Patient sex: M
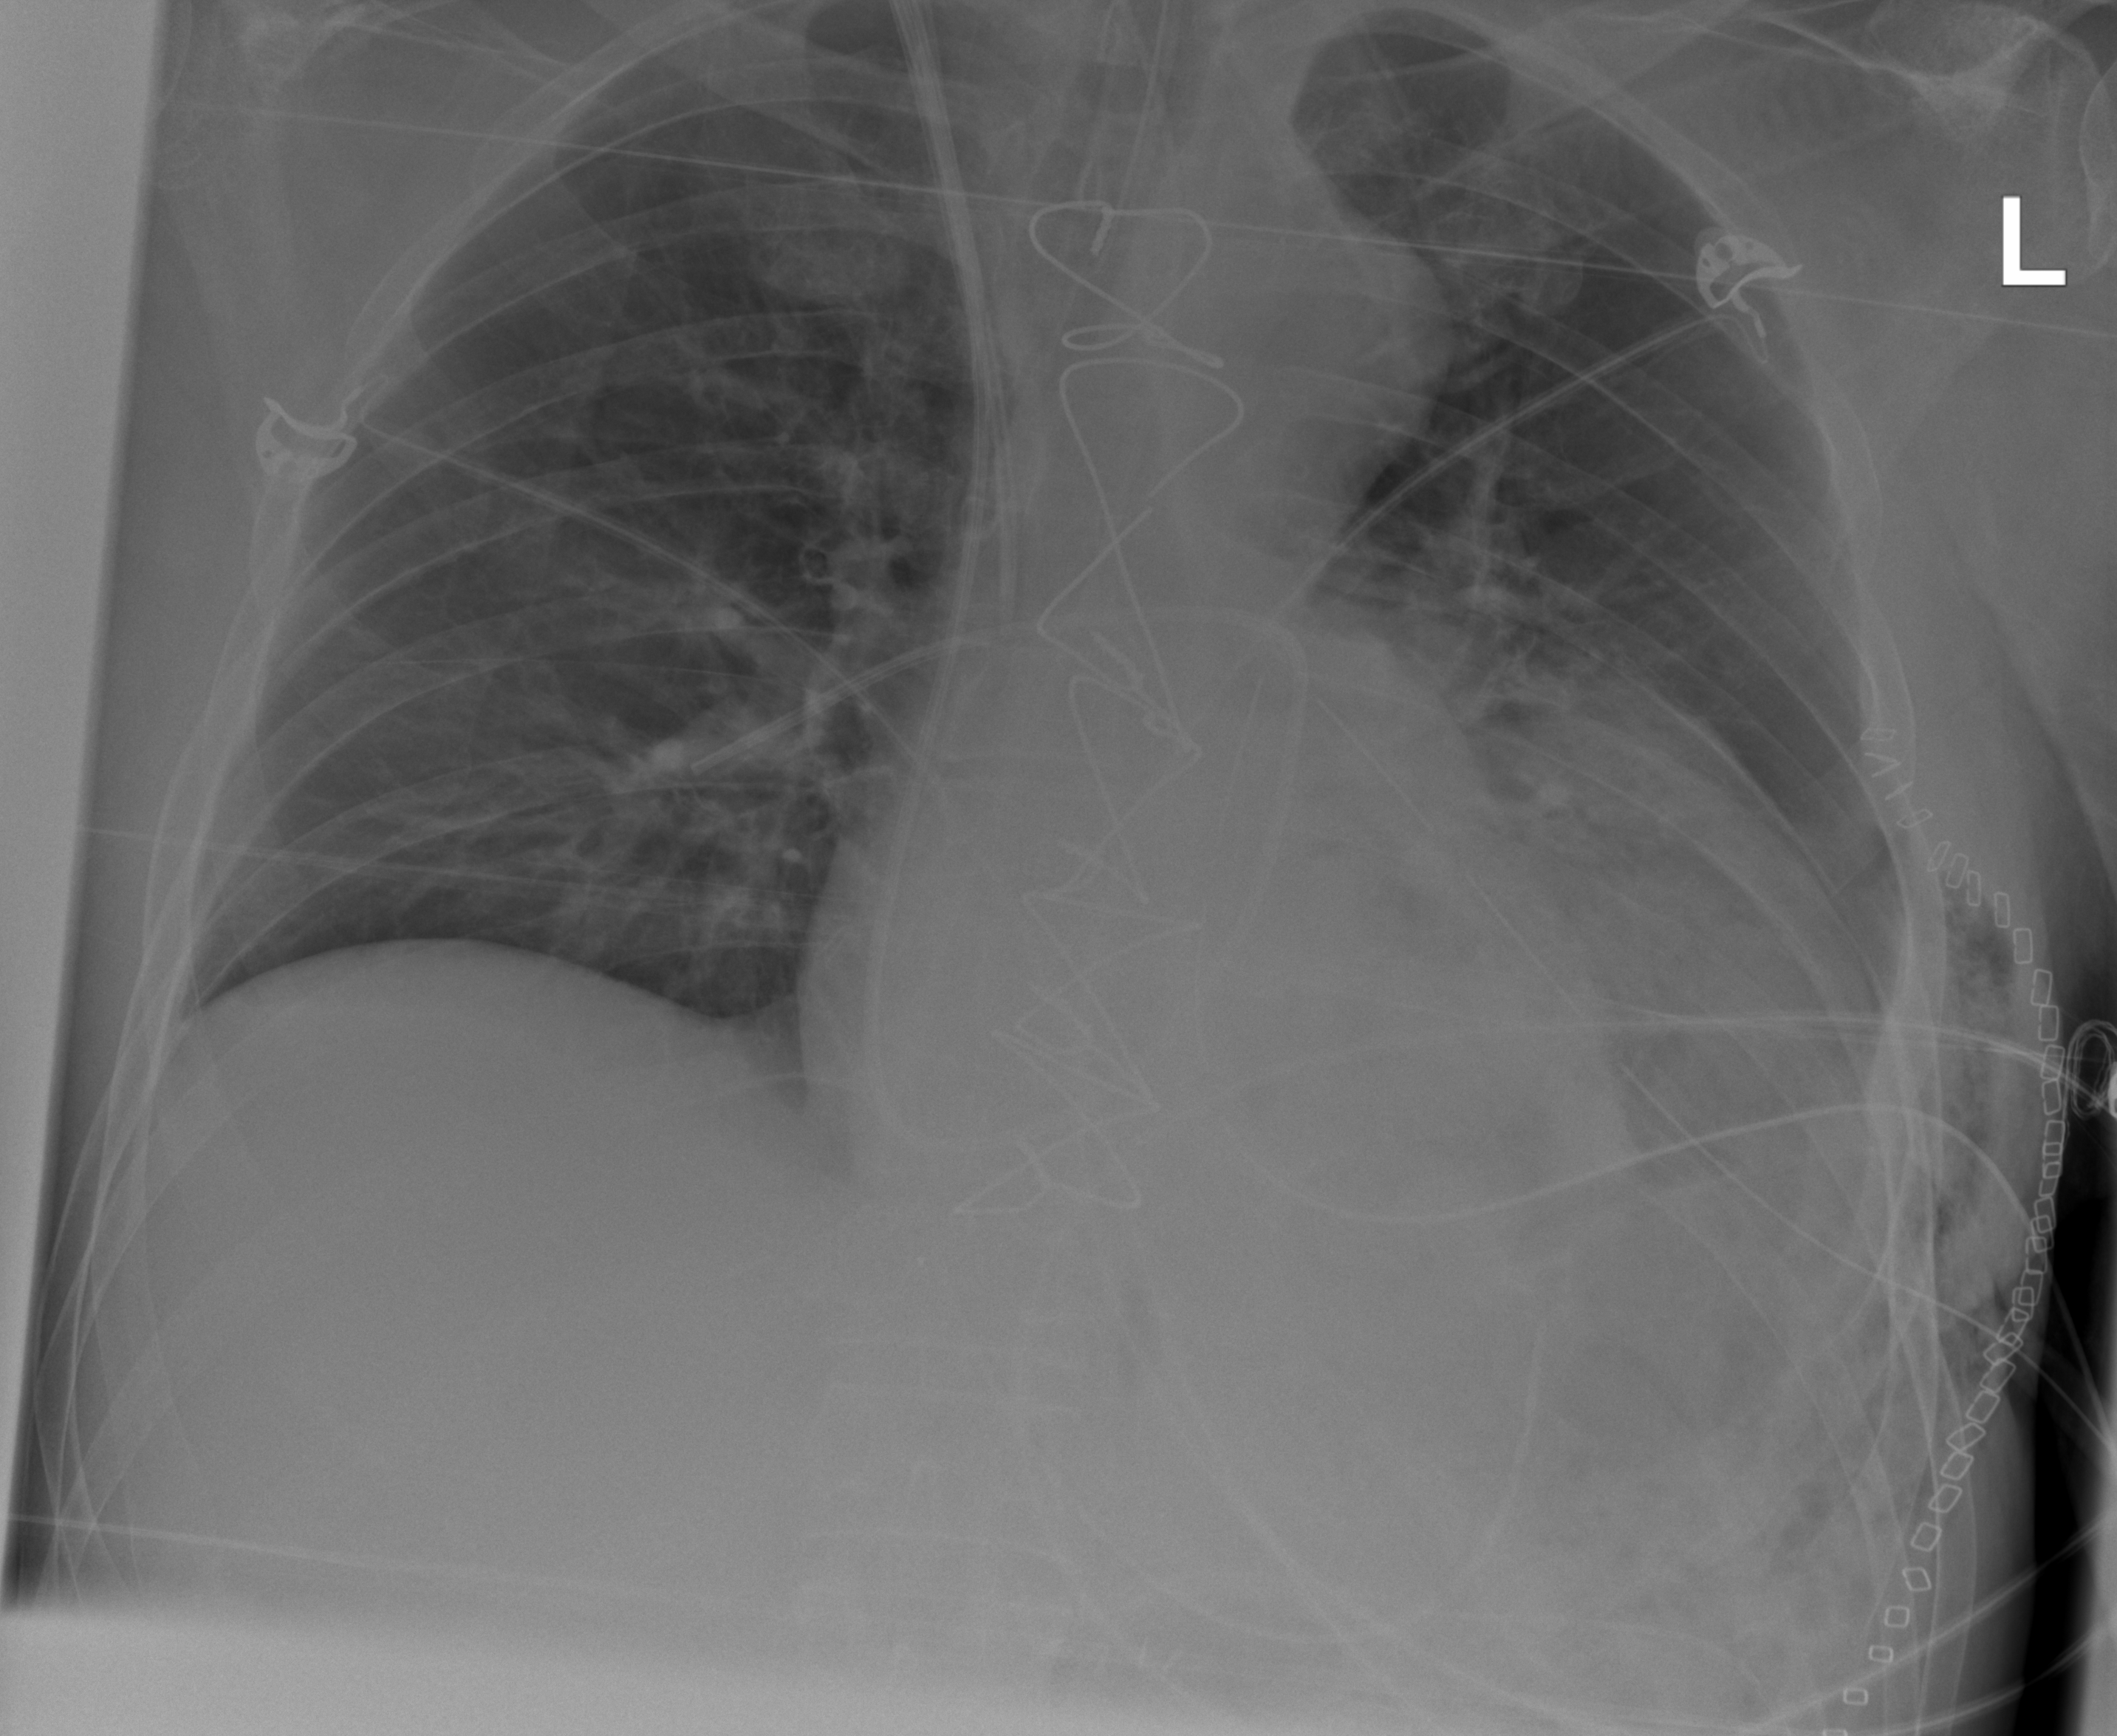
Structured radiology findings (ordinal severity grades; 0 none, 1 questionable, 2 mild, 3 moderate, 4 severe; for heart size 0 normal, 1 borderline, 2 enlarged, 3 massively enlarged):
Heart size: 2
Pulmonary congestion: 0
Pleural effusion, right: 0
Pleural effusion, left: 3
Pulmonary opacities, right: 0
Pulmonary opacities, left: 3
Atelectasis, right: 0
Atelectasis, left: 3